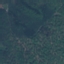
Land use / land cover: Forest